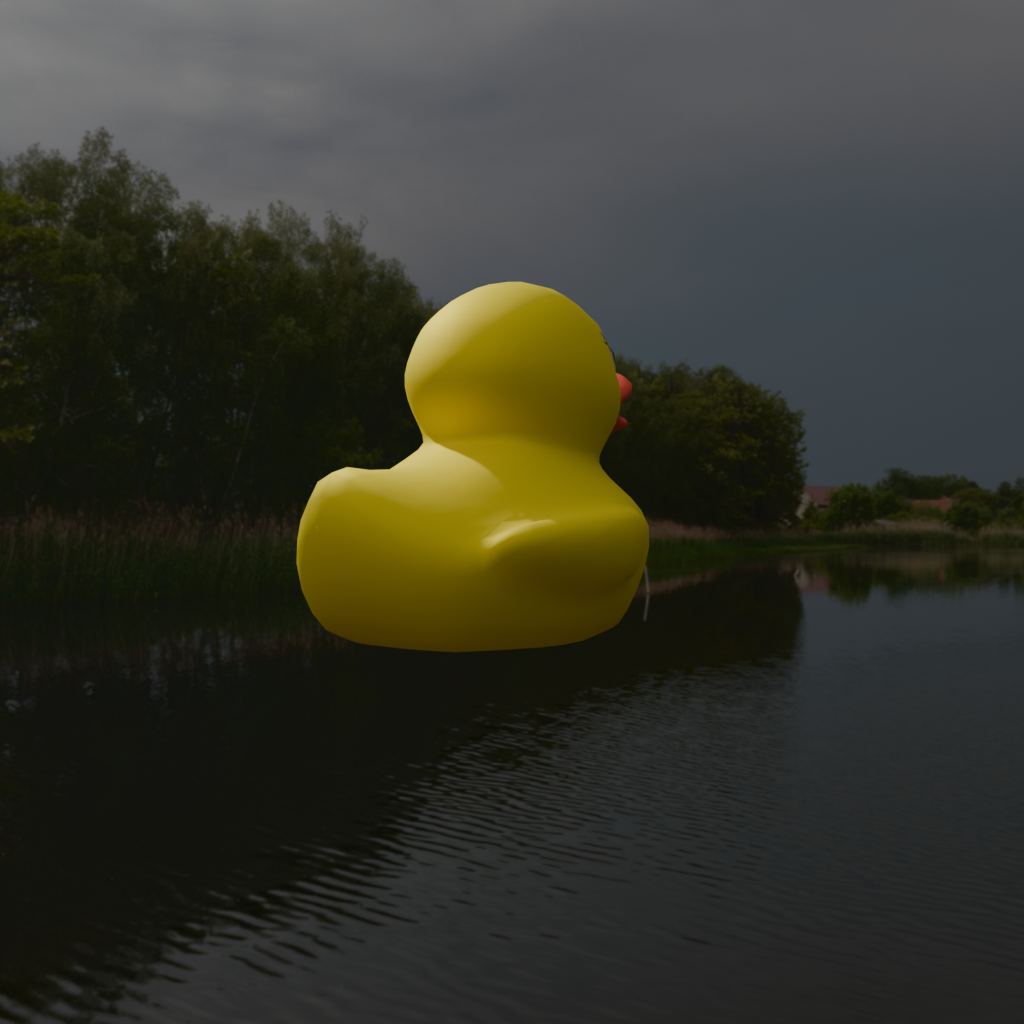
an image of a yellow rubber duck seen from <back_right> in a lakeside with a cloudy sky surrounded by greenery and dirt paths.